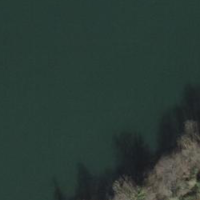
EUNIS habitat code: 14
Species observed at this site:
Fagus sylvatica